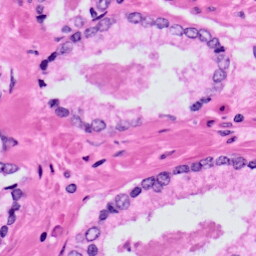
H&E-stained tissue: Prostate